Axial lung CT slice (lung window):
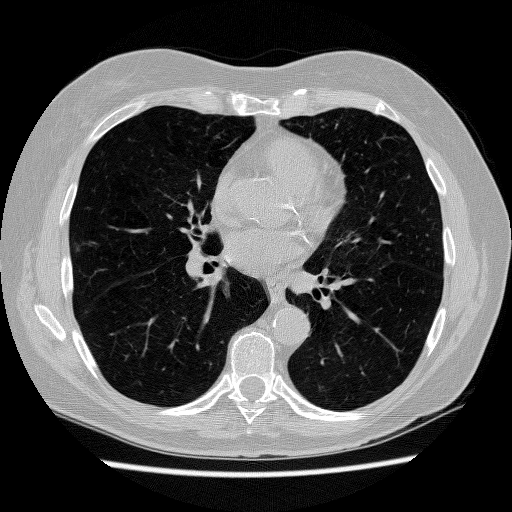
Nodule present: no